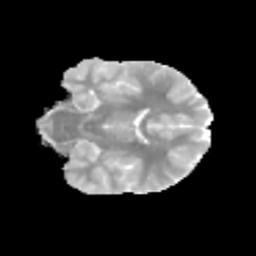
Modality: MD
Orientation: coronal
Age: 11
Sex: male
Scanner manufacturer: siemens
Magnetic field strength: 3 T
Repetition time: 3.8 s
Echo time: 0.07 s